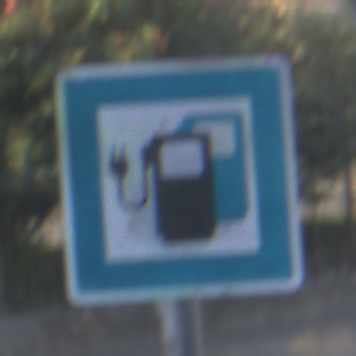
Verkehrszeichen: LadestationFuerElektrofahrzeuge
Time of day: SunriseSunset
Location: Outdoor (Urban)
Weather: PartlyCloudy
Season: NotSpecified
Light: Natural